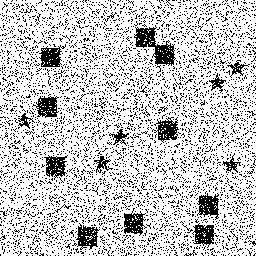
Squares: 10
Triangles: 0
Stars: 6
Total shapes: 16